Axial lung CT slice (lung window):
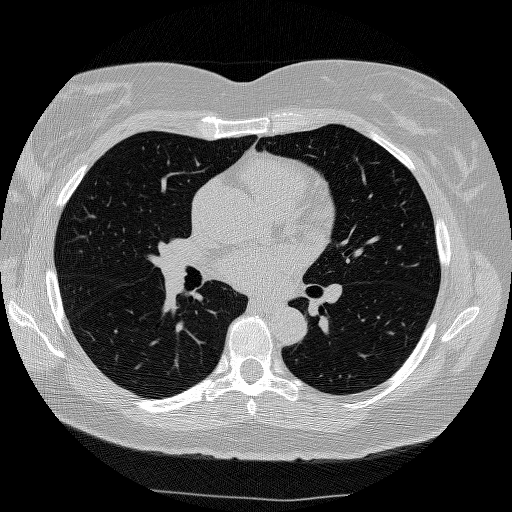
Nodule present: no